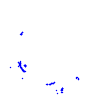
Particle: proton